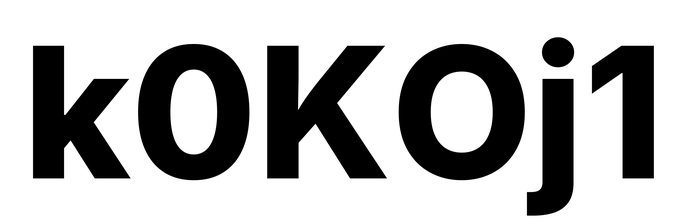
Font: Inter_ExtraBold